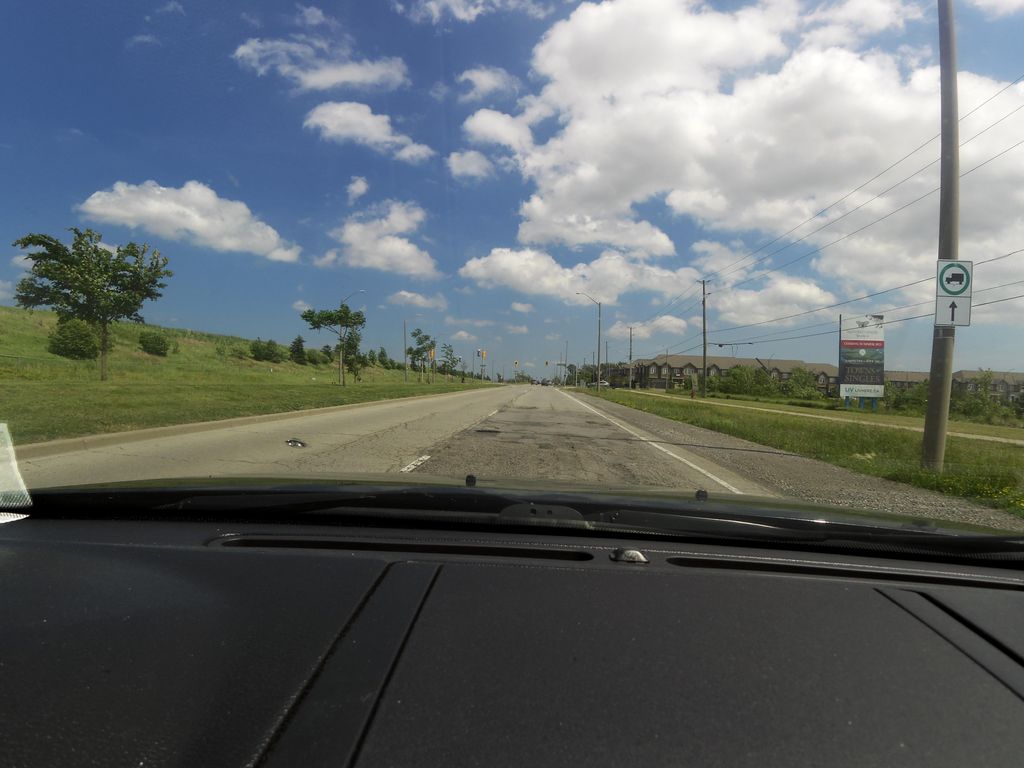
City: hamilton